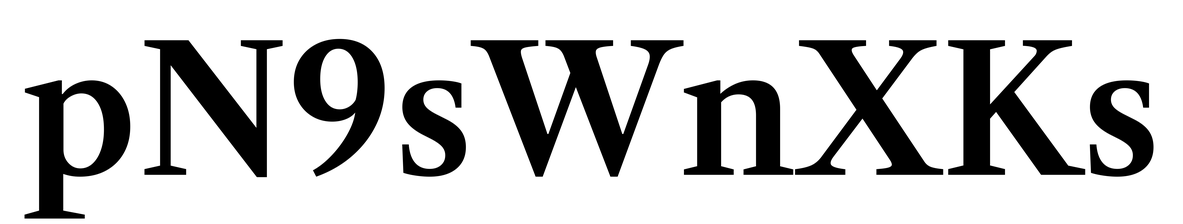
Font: LibreCaslonText_SemiBold